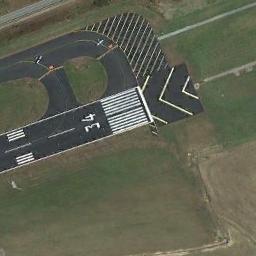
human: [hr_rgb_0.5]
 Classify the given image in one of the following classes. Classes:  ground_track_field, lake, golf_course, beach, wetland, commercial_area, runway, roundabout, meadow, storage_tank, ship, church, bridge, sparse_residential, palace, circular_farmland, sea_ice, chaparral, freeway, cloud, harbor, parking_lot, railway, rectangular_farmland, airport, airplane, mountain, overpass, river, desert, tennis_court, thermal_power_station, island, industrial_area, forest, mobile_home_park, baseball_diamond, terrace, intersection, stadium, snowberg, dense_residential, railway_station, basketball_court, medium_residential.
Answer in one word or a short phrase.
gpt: runway